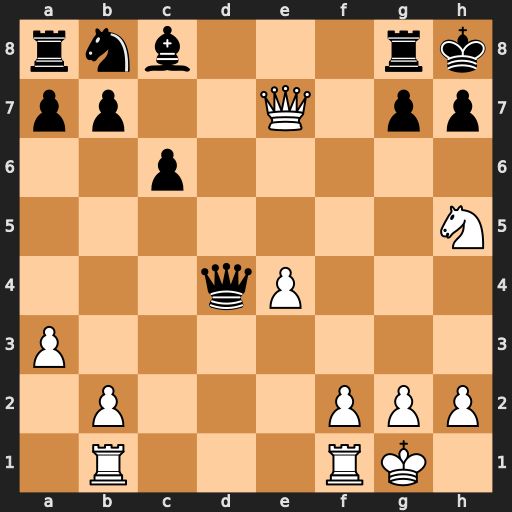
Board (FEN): rnb3rk/pp2Q1pp/2p5/7N/3qP3/P7/1P3PPP/1R3RK1
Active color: w
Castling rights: -
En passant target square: -
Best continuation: Rfd1 c5 Rxd4